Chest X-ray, PA view. Patient: 33 years old, sex F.
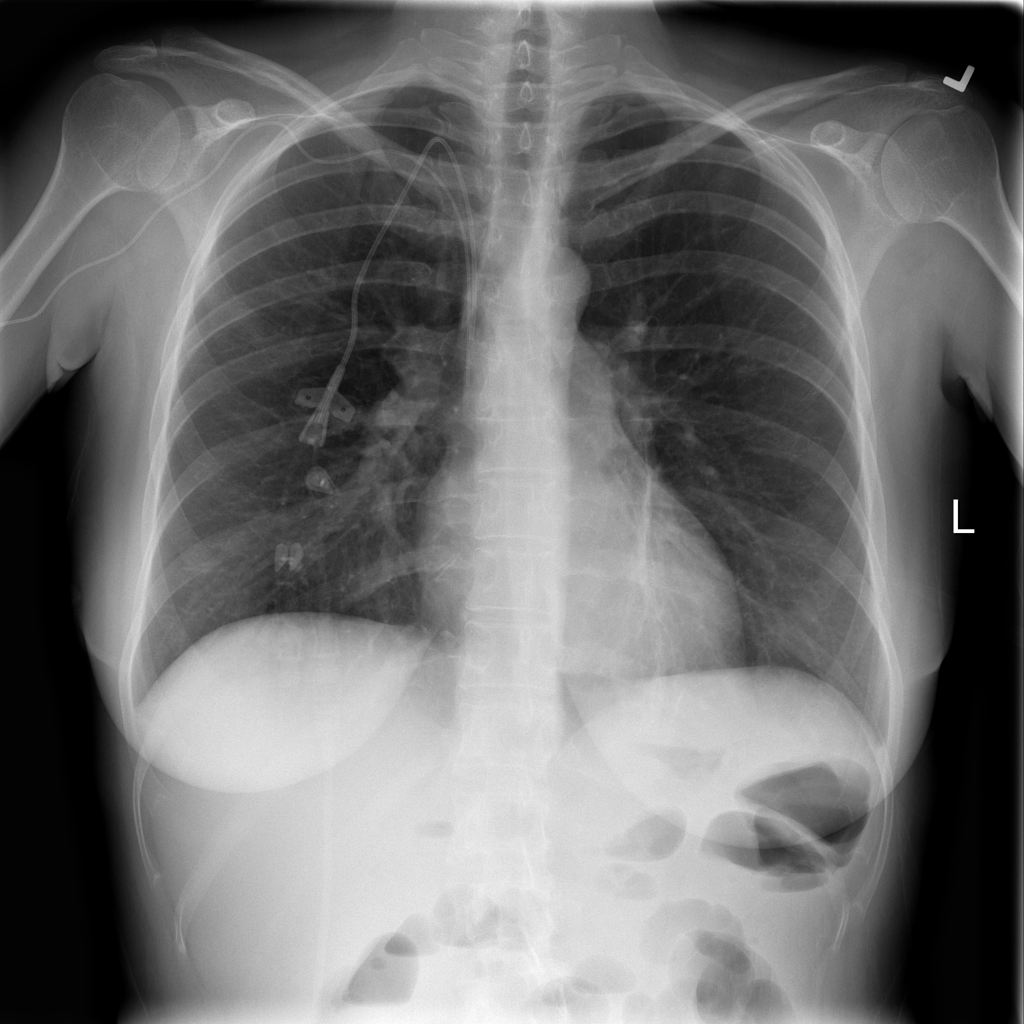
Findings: No Finding